Question: I am having trouble displaying image from database on a primefaces graphicimage component. I am using primefaces 3.4.2, jsf 2.2, glassfish 3.1.2.2. Following is the simple code I am trying. I went through other posts related to p:graphicimage and incorporated the recommendations, still I gouldnt make this work. What is wrong here?
index.xhtml
'''
<html xmlns="http://www.w3.org/1999/xhtml"
xmlns:h="http://java.sun.com/jsf/html"
xmlns:p="http://primefaces.org/ui">
<h:head>
</h:head>
<h:body>
<h:form id="f1">
<p:panel style="height: 500px ; width: 800px" visible="true">
<p:graphicImage value="#{treeBean.image}" />
</p:panel>
</h:form>
</h:body>
</html>
'''
TreeBean.java
'''
@Named
@ApplicationScoped
public class TreeBean implements Serializable{
@EJB
private ImageEJB imageEjb;
public StreamedContent getImage() throws IOException{
FacesContext context = FacesContext.getCurrentInstance();
if (context.getCurrentPhaseId() == PhaseId.RENDER_RESPONSE) {
return new DefaultStreamedContent();
}
else {
Decisiontree dr = imageEjb.getTree();
return new DefaultStreamedContent(new ByteArrayInputStream(dr.getImage()));
}
}
}
'''
This is what I see in the browser console.

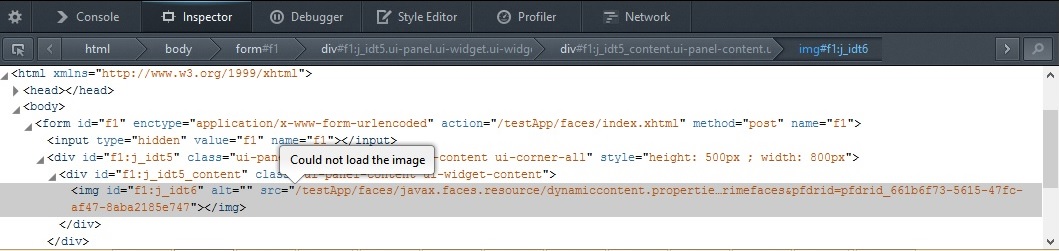
Answer: 1. Add a MIME type in web.xml like below:- <mime-mapping>
<extension>xhtml</extension>
<mime-type>image/svg+xml</mime-type>
</mime-mapping>
2. Change your return statement in your bean as below:- return new DefaultStreamedContent(new ByteArrayInputStream(dr.getImage()),"image/svg+xml");